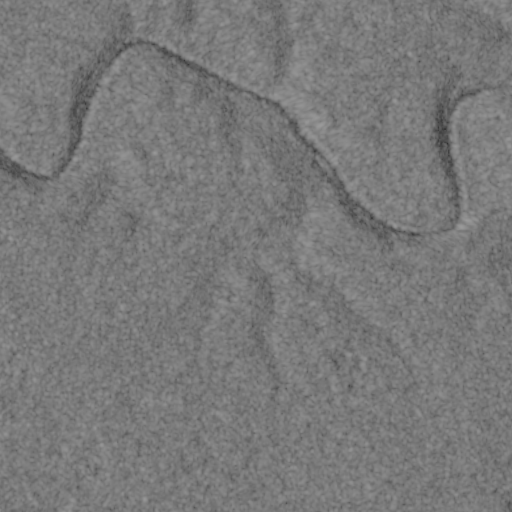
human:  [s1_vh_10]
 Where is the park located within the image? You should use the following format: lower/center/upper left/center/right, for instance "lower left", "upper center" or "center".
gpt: The park is located in the lower right of the image.
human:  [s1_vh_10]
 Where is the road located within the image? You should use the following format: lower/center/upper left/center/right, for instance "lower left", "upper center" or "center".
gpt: There is no road in the image.

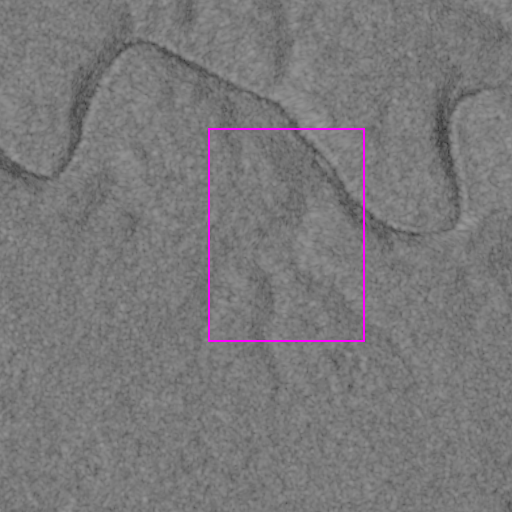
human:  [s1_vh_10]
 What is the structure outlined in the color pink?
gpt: There is no pink outline.
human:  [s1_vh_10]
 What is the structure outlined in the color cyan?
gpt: There is no structure outlined in cyan.